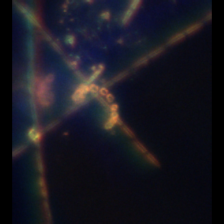
Taxon: Diatom_aggregate
Group: Diatoms